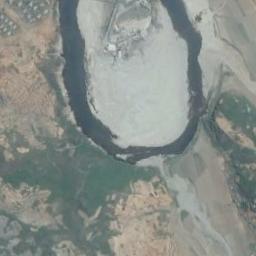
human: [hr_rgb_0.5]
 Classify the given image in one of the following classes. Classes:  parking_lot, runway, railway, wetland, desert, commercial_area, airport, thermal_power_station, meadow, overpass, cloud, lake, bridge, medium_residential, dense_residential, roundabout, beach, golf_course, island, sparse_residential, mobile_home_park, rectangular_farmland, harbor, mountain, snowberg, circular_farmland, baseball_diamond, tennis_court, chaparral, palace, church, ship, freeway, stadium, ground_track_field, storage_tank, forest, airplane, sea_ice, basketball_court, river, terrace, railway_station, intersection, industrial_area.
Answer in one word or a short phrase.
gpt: river